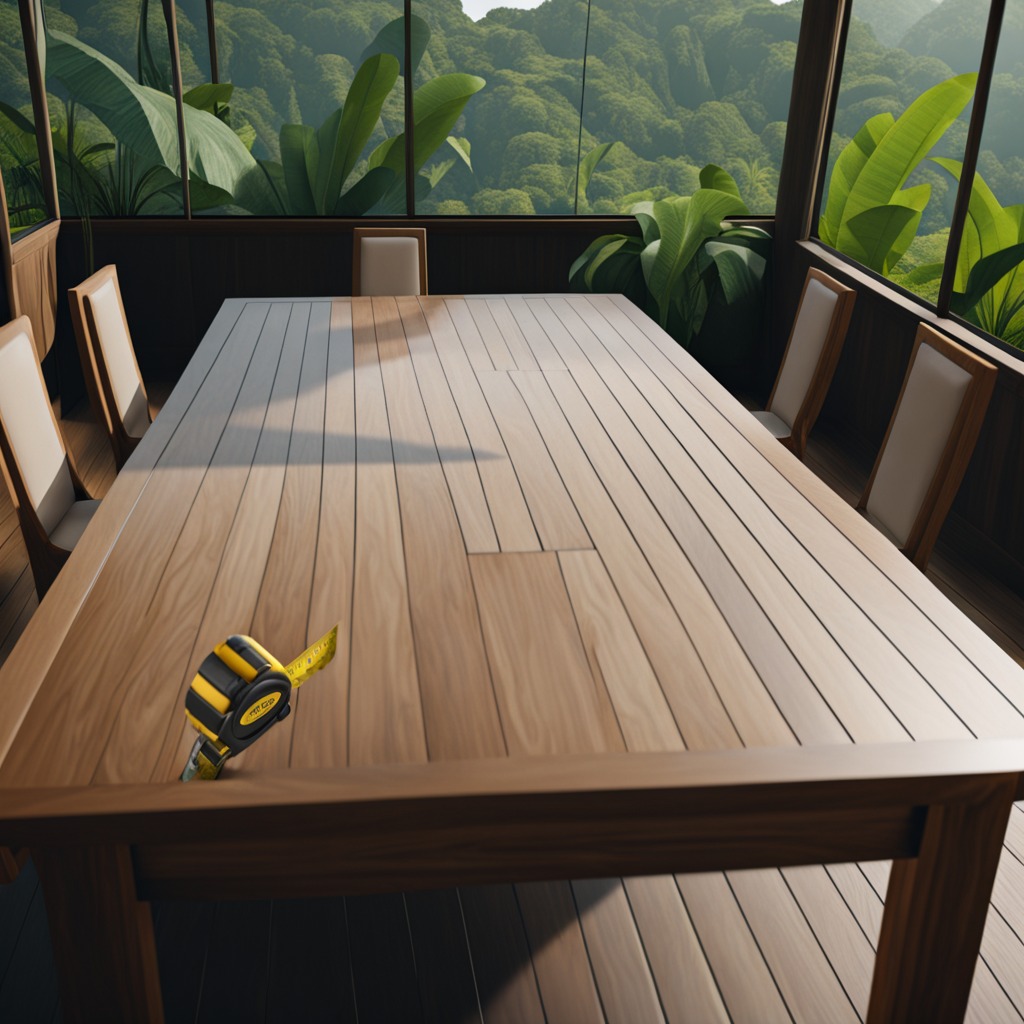
A measuring tape is lying on a clean wooden table inside a jungle field workshop tent.